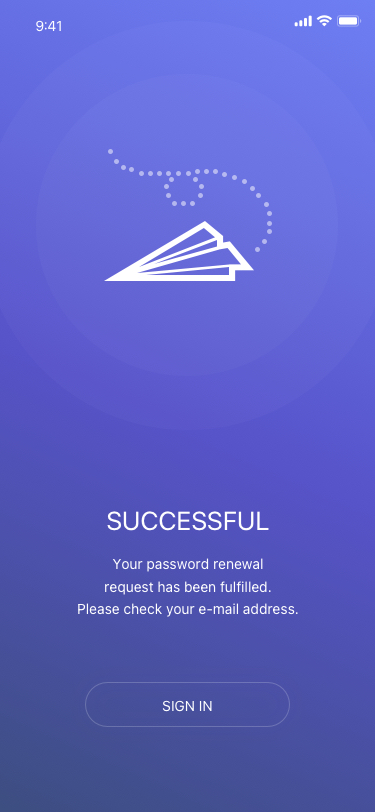
Text in this UI design:
SIGN IN
SUCCESSFUL
Your password renewal request has been fulfilled. Please check your e-mail address.